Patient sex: F
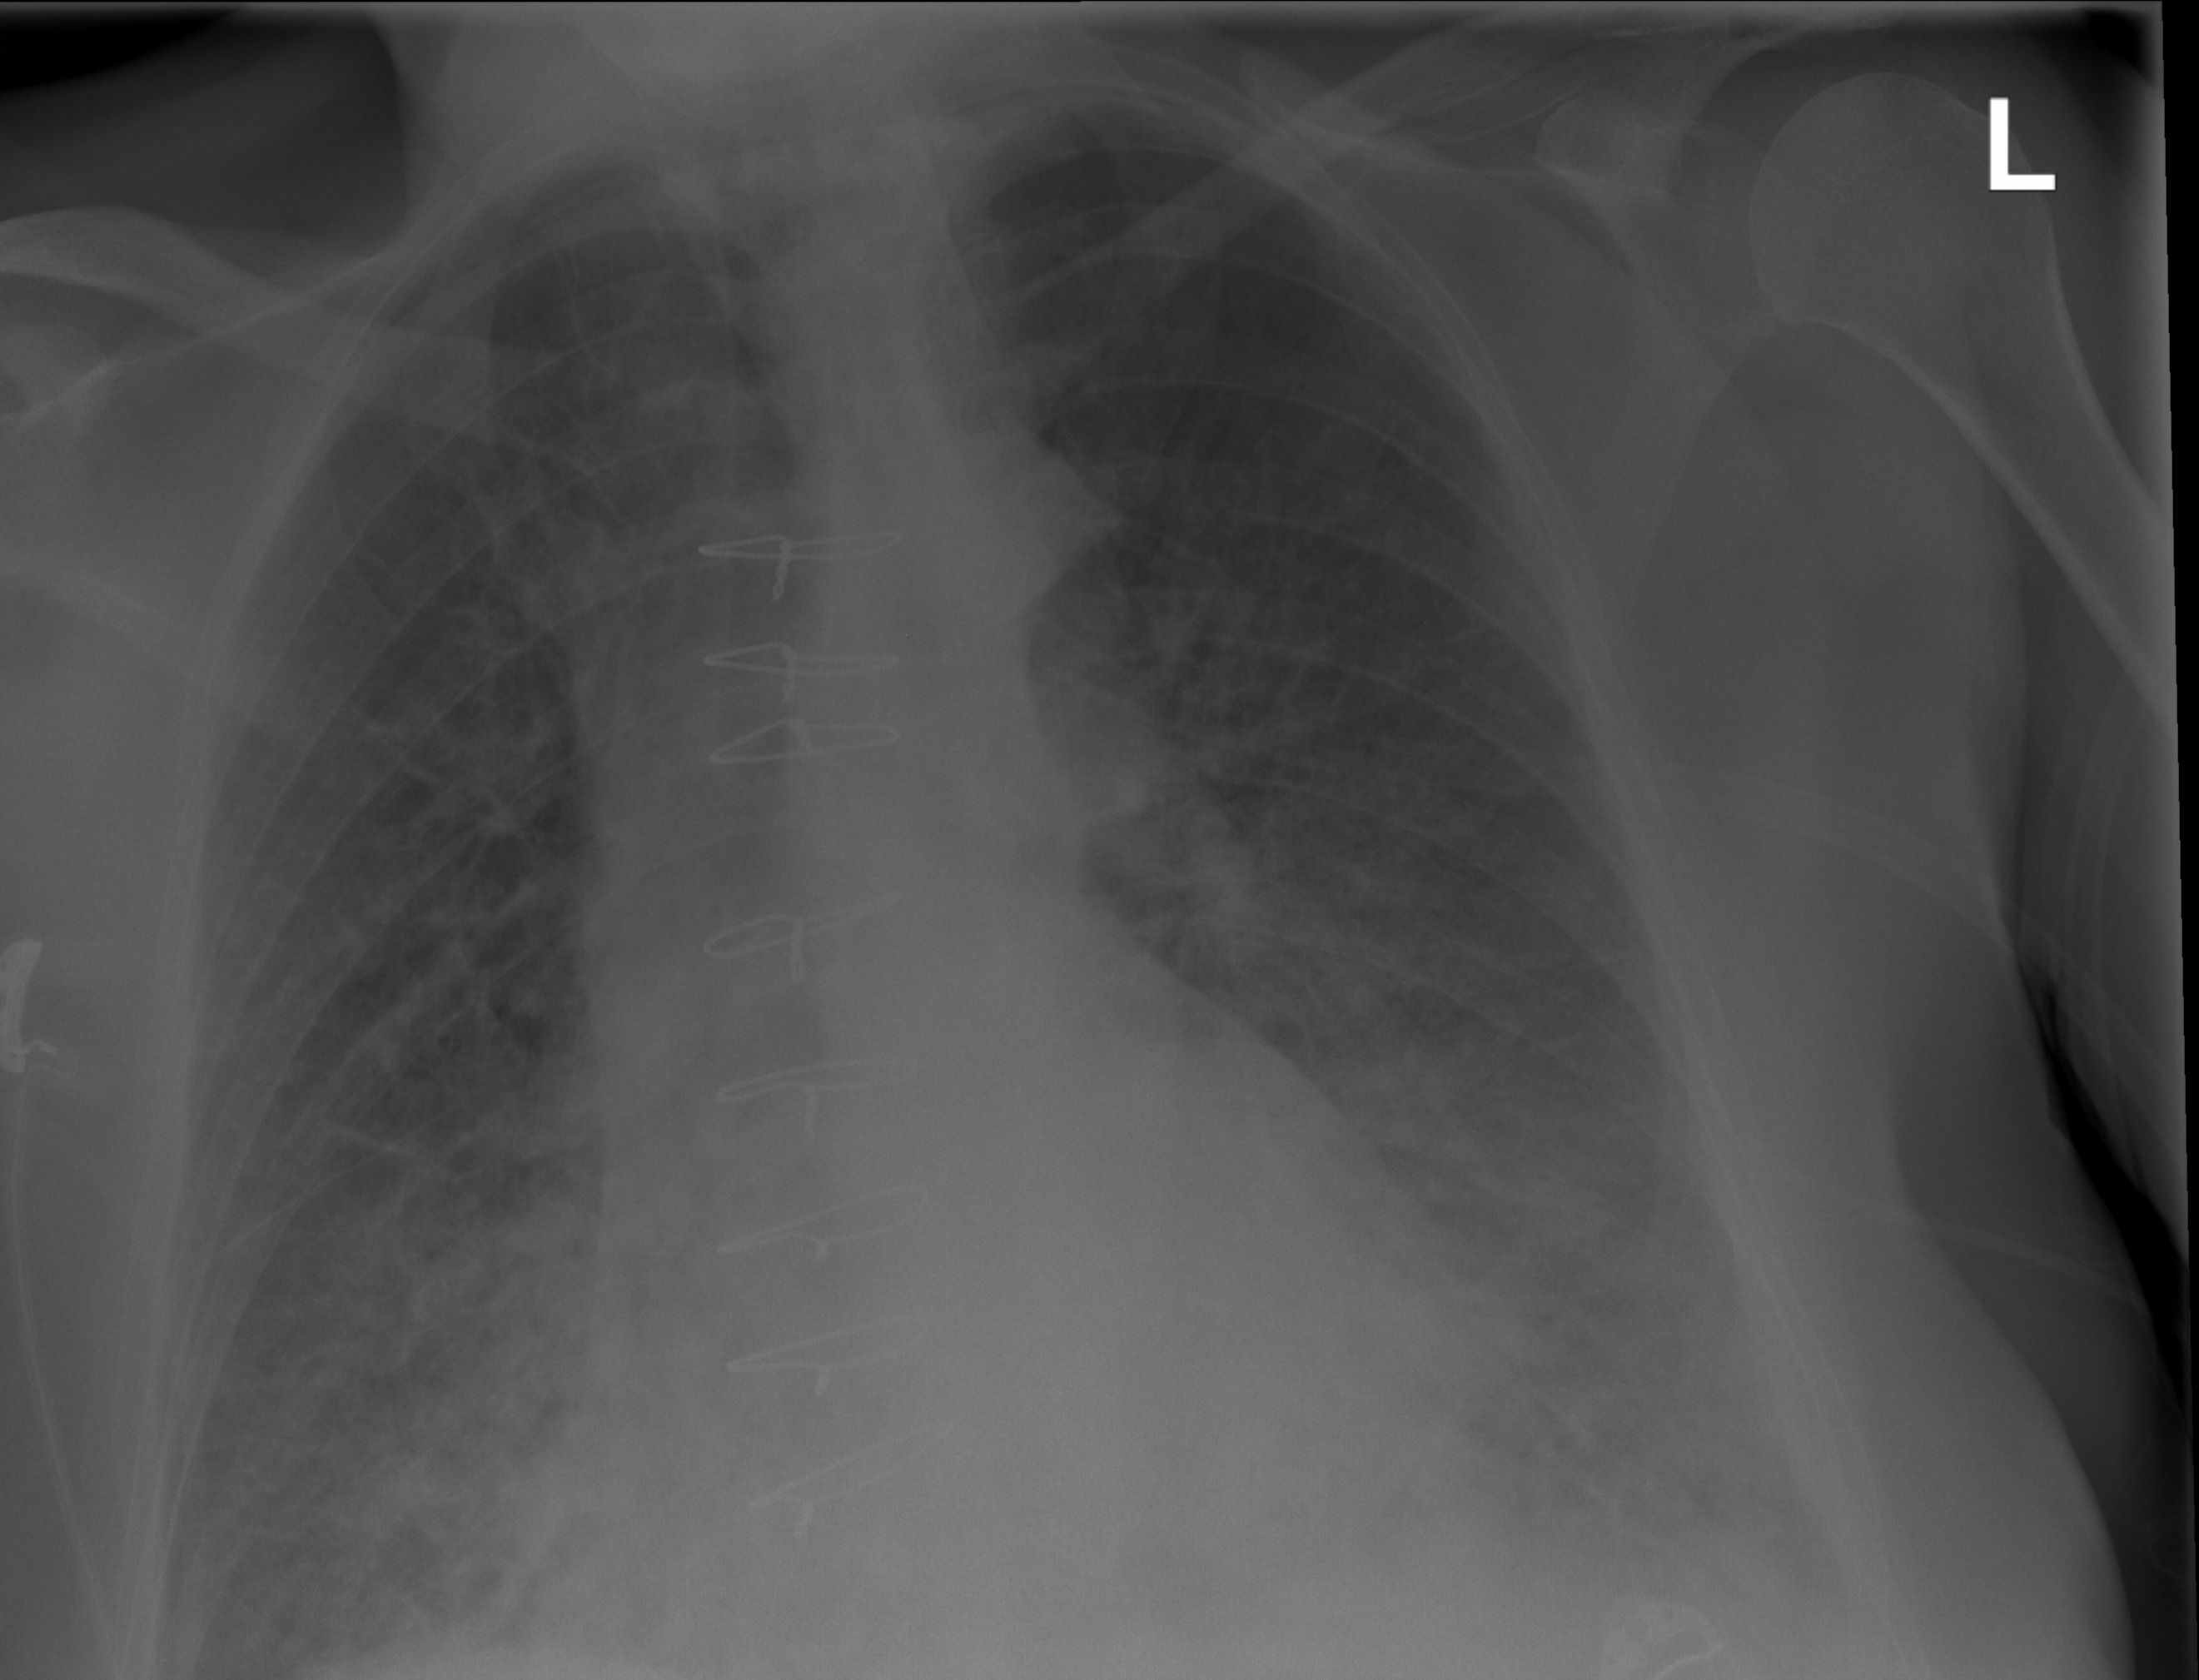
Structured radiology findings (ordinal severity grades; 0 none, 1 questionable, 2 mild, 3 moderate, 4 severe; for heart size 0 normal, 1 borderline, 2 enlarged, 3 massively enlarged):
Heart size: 2
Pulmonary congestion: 3
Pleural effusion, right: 2
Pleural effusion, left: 2
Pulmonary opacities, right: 2
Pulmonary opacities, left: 2
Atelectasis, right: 0
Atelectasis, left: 0